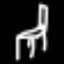
Label: chair